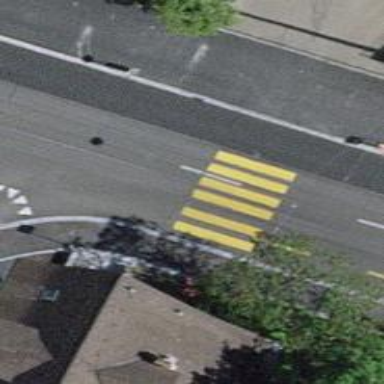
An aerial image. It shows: Tram crossing on the railway.